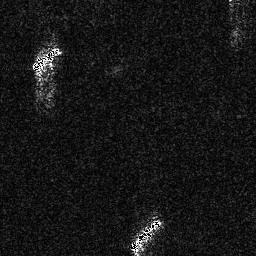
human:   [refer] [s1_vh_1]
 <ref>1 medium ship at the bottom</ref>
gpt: <box>[[50, 84, 63, 98, 0]]</box>

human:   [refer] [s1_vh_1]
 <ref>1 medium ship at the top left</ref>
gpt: <box>[[12, 17, 23, 28, 0]]</box>